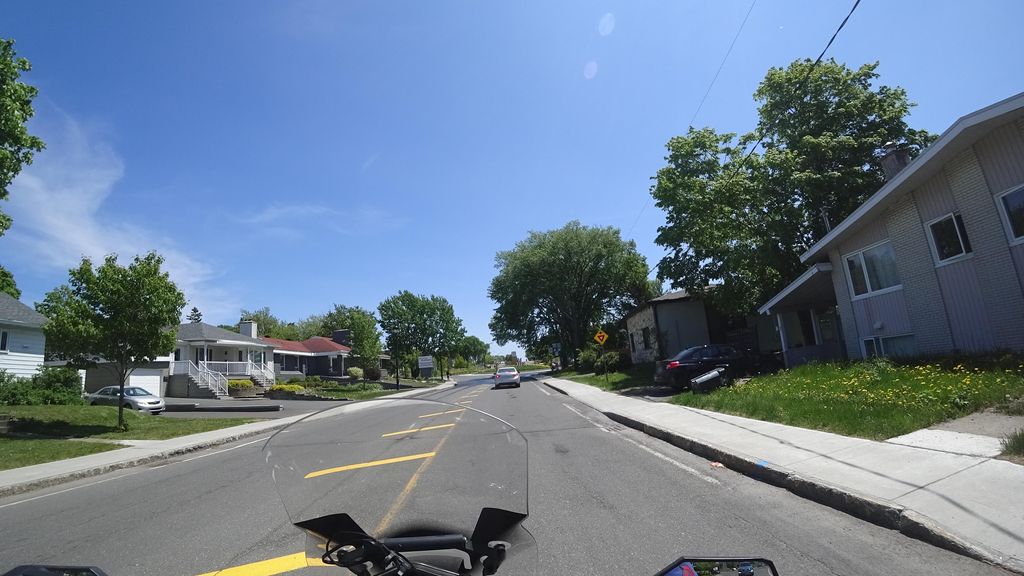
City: quebec_city